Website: bh-photo
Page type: payment
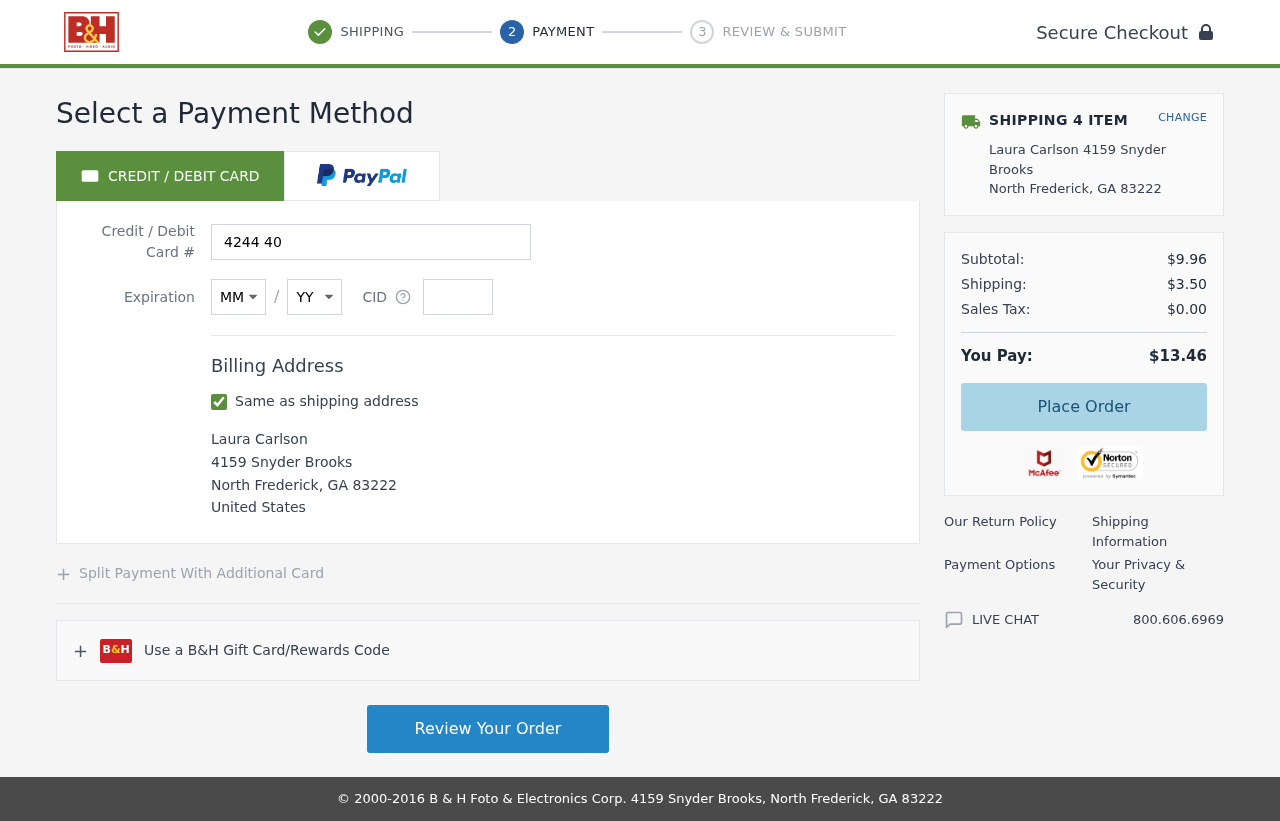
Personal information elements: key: PII_CARD_CVV
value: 310
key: PII_CARD_EXPIRY_MONTH
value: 10
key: PII_CARD_EXPIRY_YEAR
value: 29
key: PII_CARD_NUMBER
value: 4244 4017 4149 4718
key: PII_CITY
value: North Frederick
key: PII_COUNTRY
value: United States
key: PII_FULLNAME
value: Laura Carlson
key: PII_POSTCODE
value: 83222
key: PII_STATE_ABBR
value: GA
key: PII_STREET
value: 4159 Snyder Brooks
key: PII_FULLNAME2
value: Laura Carlson
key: PII_STREET2
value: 4159 Snyder Brooks
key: PII_CITY2
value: North Frederick
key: PII_STATE_ABBR2
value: GA
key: PII_POSTCODE2
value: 83222
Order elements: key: ORDER_NUM_ITEMS
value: SHIPPING 4 ITEM
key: ORDER_SUBTOTAL
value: $9.96
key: ORDER_SHIPPING_COST
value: $3.50
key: ORDER_TAX
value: $0.00
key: ORDER_TOTAL
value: $13.46